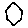
Label: hexagon